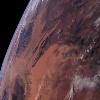
Label: land